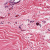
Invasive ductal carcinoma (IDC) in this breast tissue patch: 0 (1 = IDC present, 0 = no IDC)